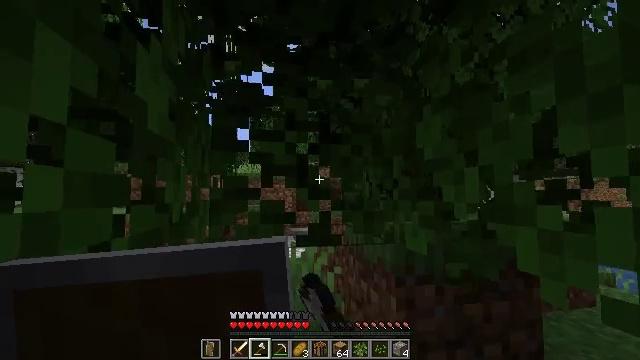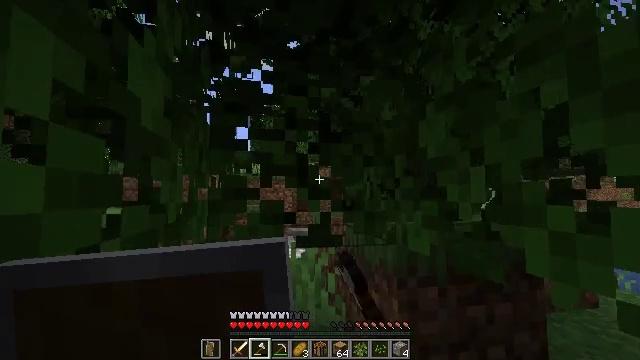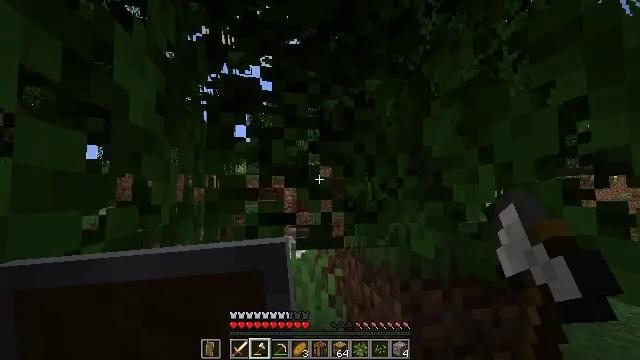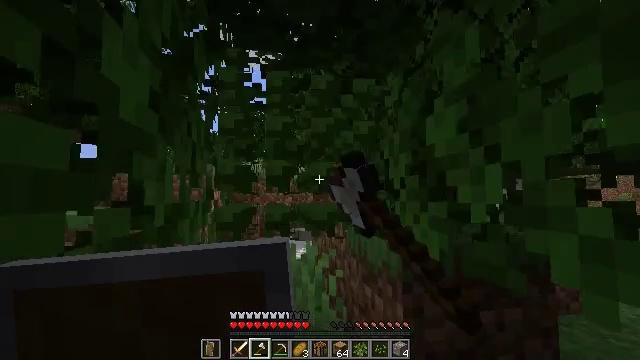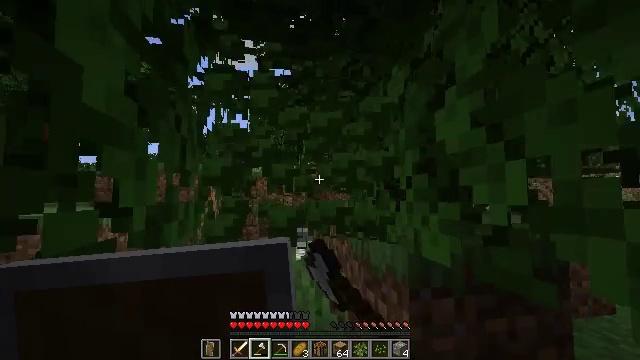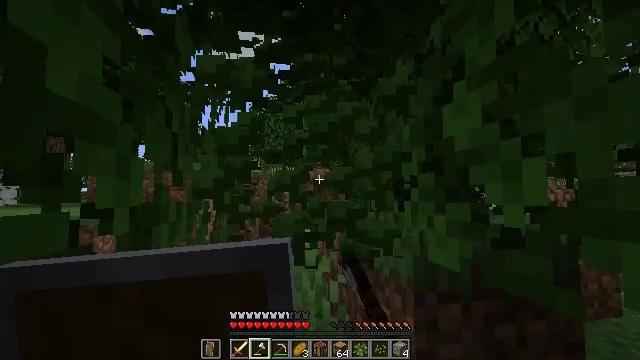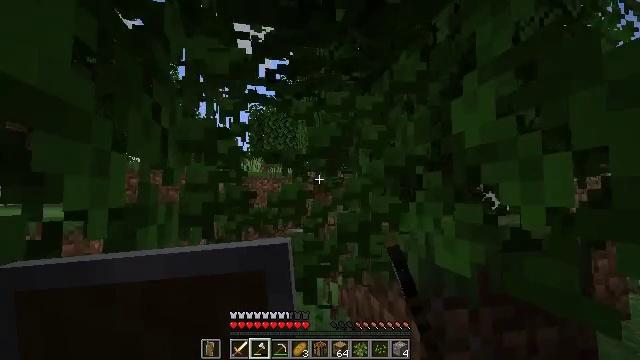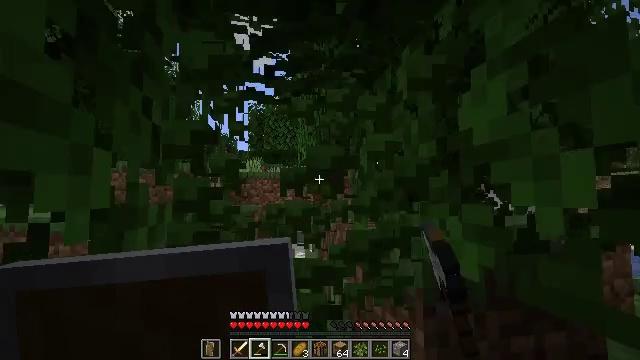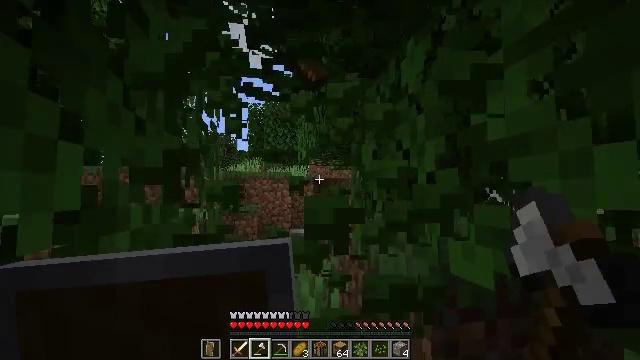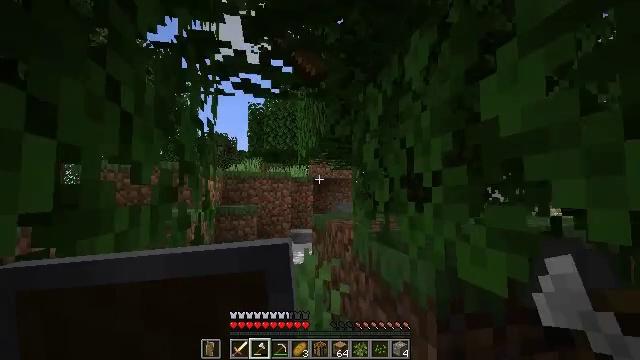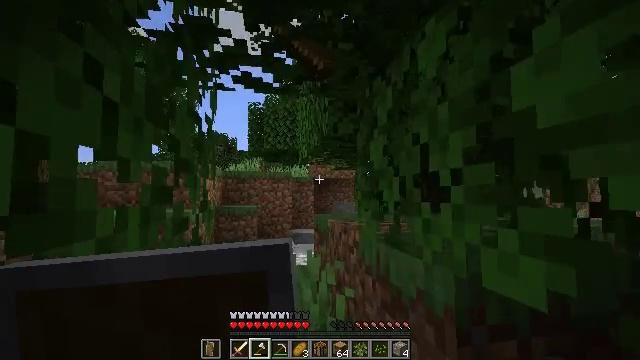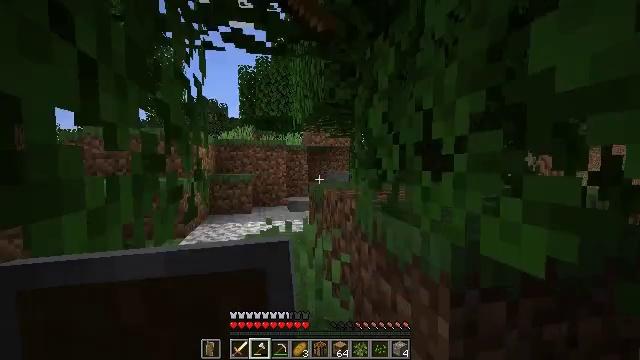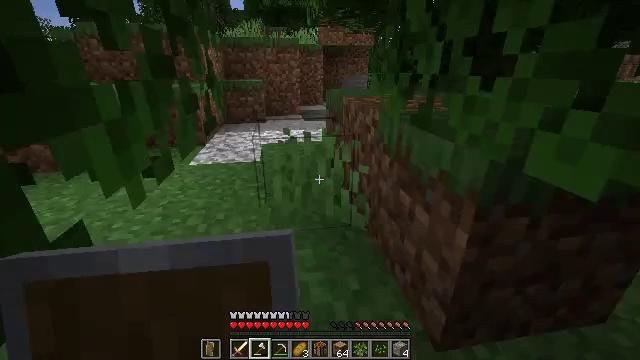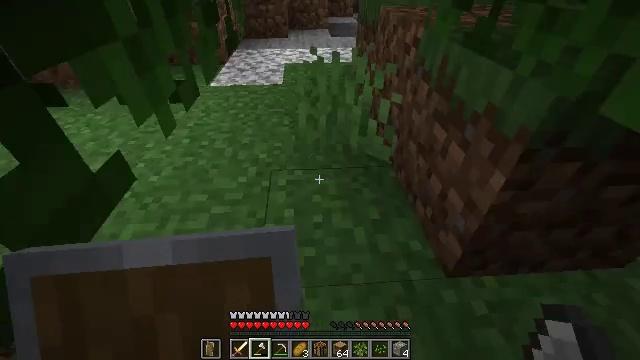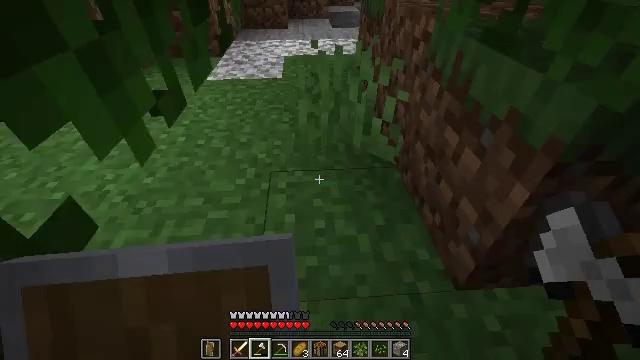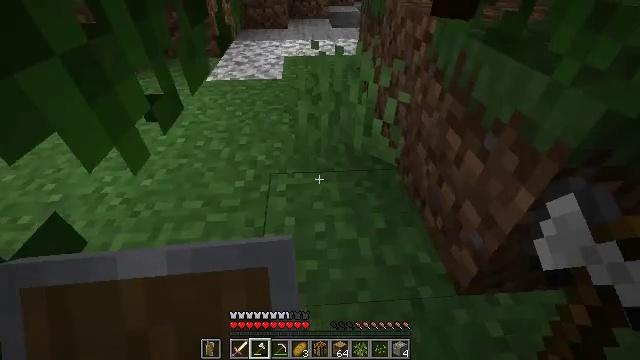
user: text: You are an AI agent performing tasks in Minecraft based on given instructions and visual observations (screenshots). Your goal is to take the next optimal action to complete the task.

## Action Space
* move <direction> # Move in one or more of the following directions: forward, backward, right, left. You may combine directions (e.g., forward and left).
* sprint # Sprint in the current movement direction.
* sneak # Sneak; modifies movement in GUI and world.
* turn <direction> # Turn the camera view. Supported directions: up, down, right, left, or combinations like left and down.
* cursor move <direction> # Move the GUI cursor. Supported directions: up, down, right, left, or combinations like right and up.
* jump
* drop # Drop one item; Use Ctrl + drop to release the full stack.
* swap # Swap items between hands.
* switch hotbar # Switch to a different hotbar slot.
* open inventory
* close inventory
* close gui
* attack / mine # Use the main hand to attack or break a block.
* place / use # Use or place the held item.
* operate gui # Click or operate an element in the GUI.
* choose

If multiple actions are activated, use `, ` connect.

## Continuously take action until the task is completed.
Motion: motion action
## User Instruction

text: Trim the tree by mining oak leaves.
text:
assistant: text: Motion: move forward, sneak, attack / mine
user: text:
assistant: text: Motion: move forward, sneak, attack / mine
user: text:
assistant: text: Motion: move forward, sneak, attack / mine
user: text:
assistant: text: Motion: move forward, sneak, attack / mine
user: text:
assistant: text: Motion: move forward, sneak, attack / mine
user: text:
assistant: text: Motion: move forward, sneak, attack / mine
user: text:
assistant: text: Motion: move forward, sneak, attack / mine
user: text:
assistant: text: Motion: move forward, sneak, attack / mine
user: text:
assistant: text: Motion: move forward, sneak, attack / mine
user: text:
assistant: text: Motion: move forward and move left, sneak, attack / mine
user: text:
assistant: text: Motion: move forward and move left, sneak, turn right and down, attack / mine
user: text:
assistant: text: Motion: move forward and move left, sneak, turn left and down
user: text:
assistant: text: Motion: move forward and move left, sneak, turn left and down
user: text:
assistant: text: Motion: move forward and move left, sneak, turn down
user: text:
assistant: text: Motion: move forward and move left, sneak
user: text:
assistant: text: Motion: move forward, sneak
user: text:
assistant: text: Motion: move forward, sneak
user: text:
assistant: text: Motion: move forward
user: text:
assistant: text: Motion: move forward, turn right and up
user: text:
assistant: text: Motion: move forward, turn right and up
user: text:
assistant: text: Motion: turn right and up
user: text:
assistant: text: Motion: no_op
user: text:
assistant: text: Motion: move left
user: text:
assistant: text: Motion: move left
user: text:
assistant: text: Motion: move left
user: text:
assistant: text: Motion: move left, turn right
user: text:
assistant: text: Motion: move left, turn right
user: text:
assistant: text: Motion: move left, turn right
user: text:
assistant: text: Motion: move left, turn right
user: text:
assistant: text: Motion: move left, turn right